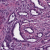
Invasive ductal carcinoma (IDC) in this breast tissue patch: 1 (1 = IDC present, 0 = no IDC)